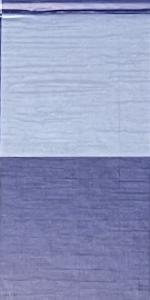
Label: Empty